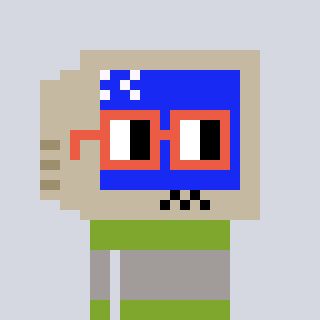
a pixel art character with square orange glasses, a old monitor-shaped head and a slimegreen-colored body on a cool background